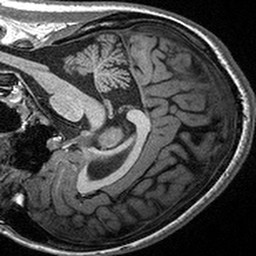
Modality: T1w
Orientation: sagittal
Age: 18
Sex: female
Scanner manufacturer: siemens
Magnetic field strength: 3 T
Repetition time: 2.3 s
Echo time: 0.00298 s